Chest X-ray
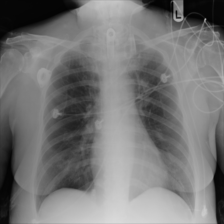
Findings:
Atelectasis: negative
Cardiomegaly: negative
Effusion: negative
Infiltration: negative
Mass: negative
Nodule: negative
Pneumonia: negative
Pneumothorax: negative
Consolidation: negative
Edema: negative
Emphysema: negative
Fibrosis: negative
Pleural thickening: negative
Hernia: negative